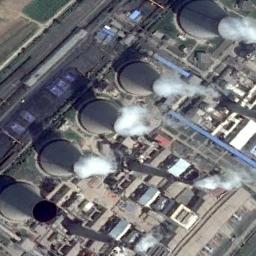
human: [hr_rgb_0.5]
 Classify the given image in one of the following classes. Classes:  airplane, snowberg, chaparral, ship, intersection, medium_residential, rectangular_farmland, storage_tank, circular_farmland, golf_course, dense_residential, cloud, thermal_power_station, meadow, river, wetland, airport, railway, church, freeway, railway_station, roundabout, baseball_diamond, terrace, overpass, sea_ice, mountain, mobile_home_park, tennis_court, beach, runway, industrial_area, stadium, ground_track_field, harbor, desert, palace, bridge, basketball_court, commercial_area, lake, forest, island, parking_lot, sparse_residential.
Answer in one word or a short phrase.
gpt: thermal_power_station